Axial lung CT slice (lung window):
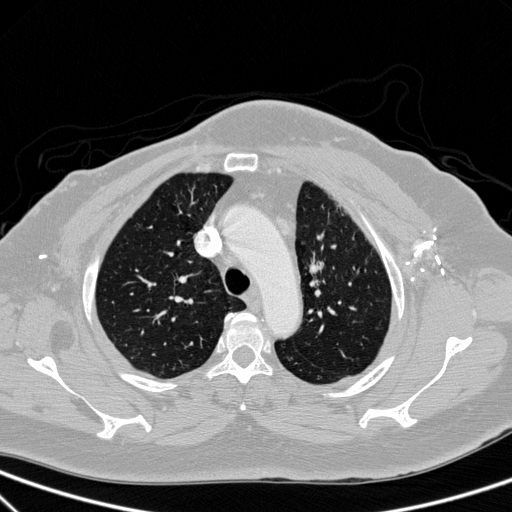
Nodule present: no